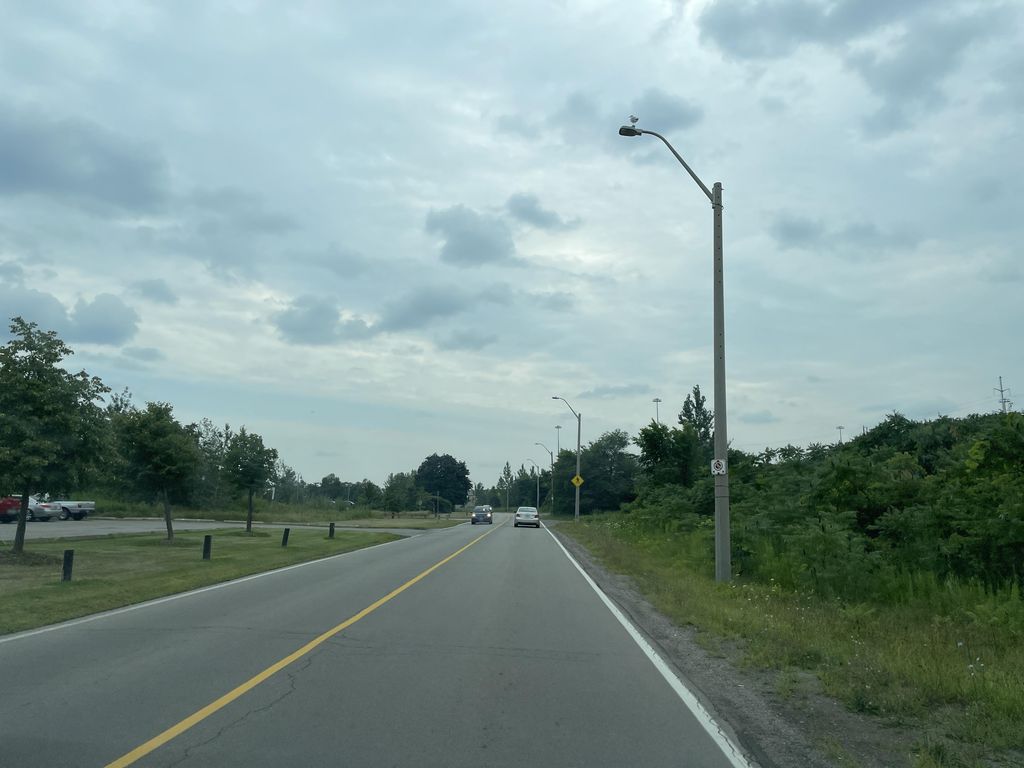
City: hamilton